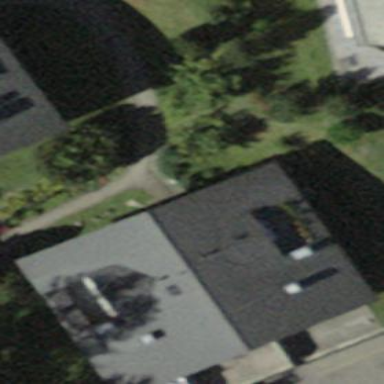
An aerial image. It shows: View of apartment building.